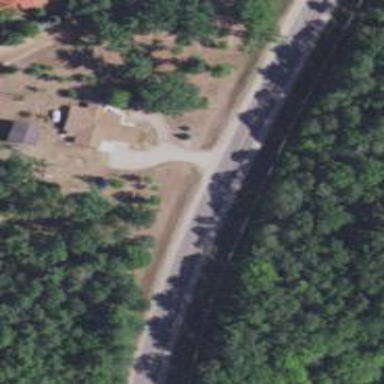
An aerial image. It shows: Tertiary road.